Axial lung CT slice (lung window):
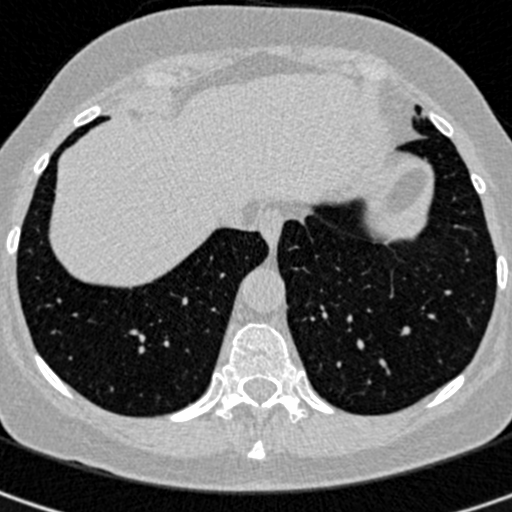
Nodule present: no